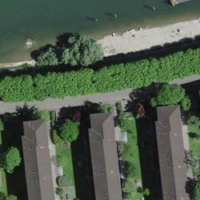
EUNIS habitat code: 54
Species observed at this site:
Chroicocephalus ridibundus
Heracleum sphondylium
Coccinella septempunctata
Chloris chloris
Mergus merganser
Aruncus dioicus